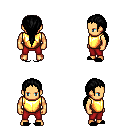
a pixel art fantasy rpg character, male body template, human, tanned skin, gold chest armor, red pants, black ponytail hairstyle, black slippers, four views (front, back, left, right), 2x2 character sprite sheet, small pixel art, hard edges, no anti-aliasing